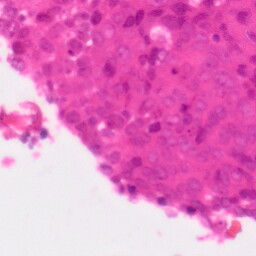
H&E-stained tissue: Colon